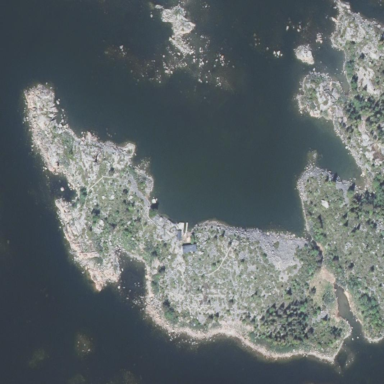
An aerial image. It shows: Islet along the coastline.